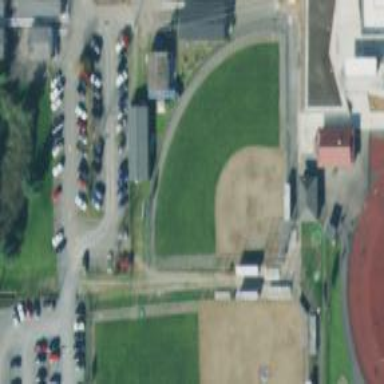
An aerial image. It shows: Softball pitch for leisure and sport activities.